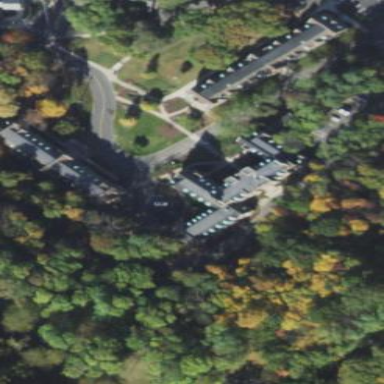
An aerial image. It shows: Dormitory building.